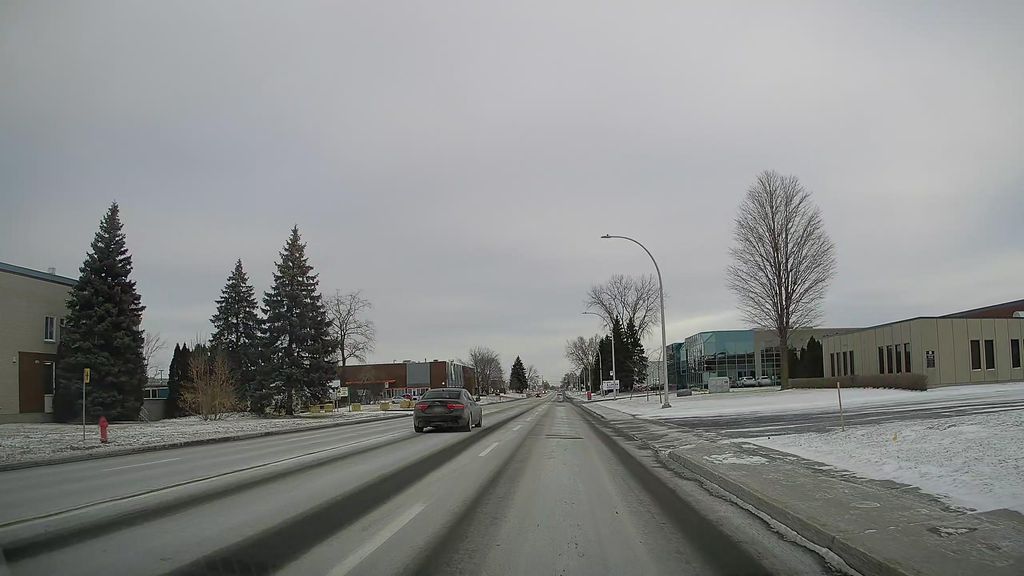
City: montreal